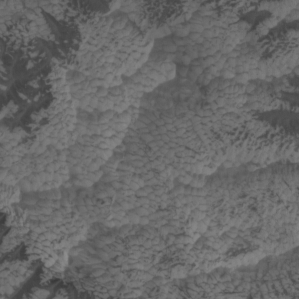
Label: non_frost